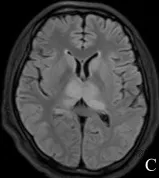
Comparison of the patient's MRI. (A-D) MRI on day 6 of onset.
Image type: radiology (mri)